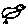
Label: bird